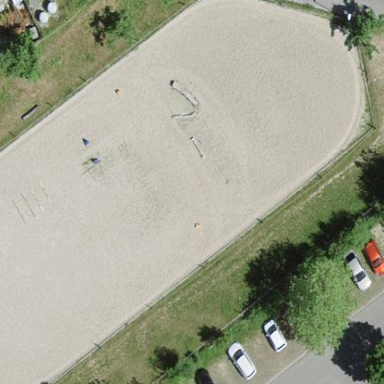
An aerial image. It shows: Equestrian track for leisure land sports.